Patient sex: M
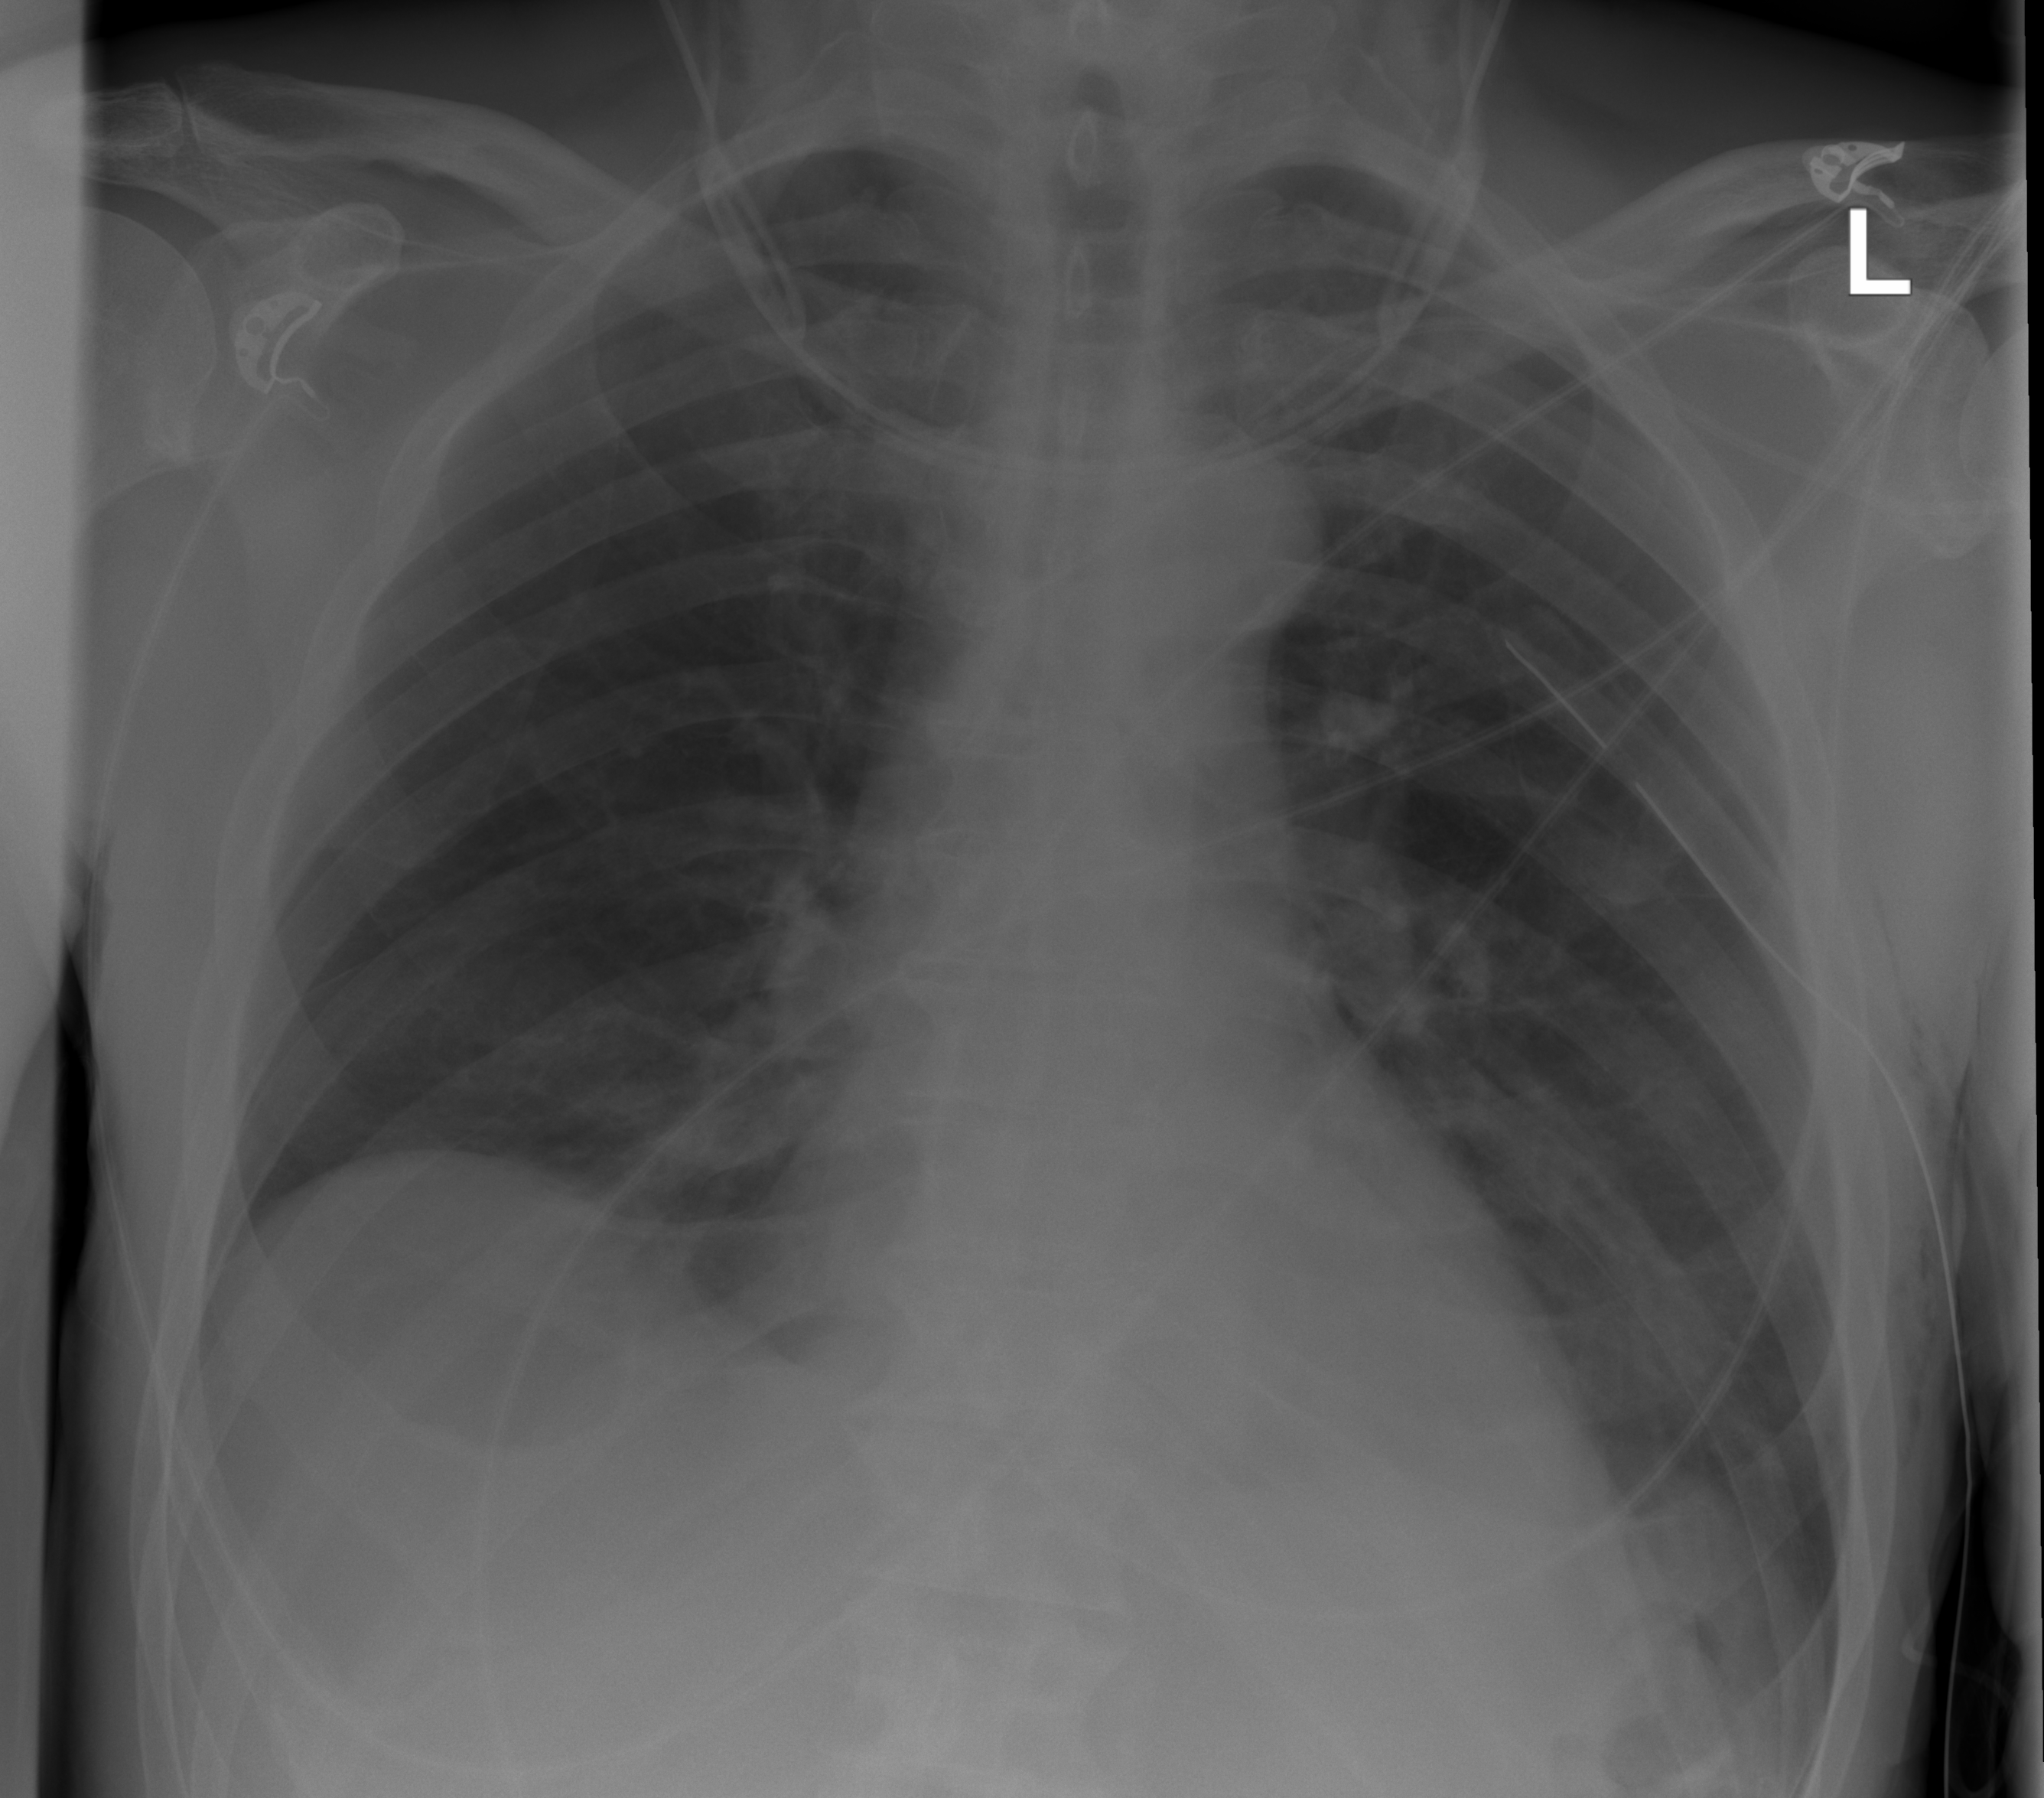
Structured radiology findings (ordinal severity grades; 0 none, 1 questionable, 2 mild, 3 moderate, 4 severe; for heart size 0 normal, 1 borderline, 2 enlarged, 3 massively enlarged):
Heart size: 0
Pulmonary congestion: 0
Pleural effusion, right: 0
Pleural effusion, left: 0
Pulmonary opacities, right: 0
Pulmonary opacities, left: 0
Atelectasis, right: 0
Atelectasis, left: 2